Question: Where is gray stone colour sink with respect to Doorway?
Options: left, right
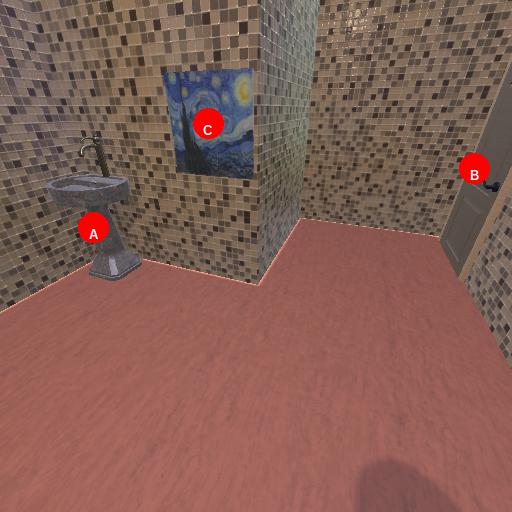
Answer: left